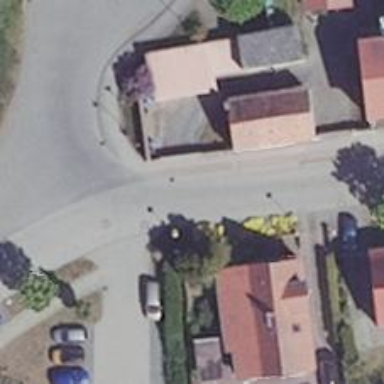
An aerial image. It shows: Residential road with cycle track on the right.